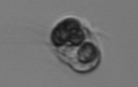
Label: Mesodinium